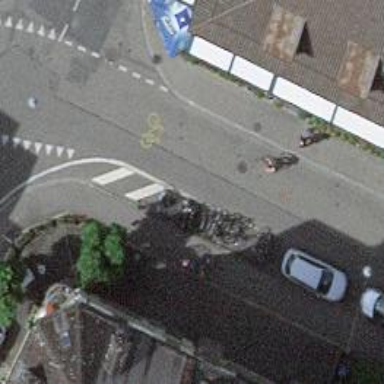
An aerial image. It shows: Bicycle parking area with bollards.